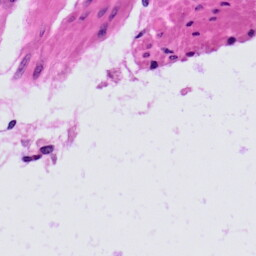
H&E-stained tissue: Prostate